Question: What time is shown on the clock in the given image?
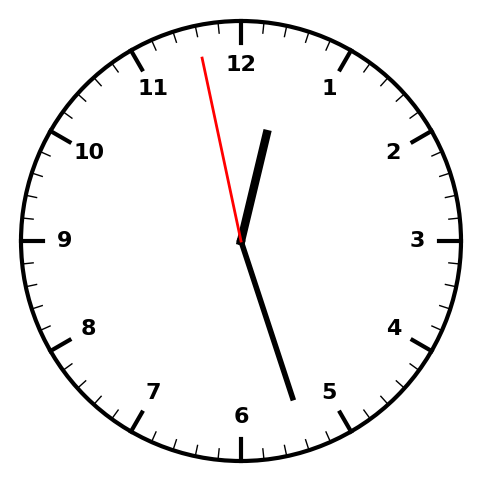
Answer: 12:26:58